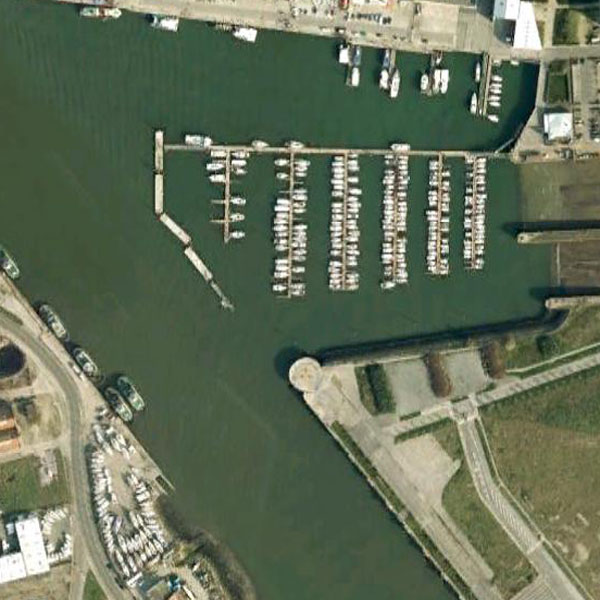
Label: Port